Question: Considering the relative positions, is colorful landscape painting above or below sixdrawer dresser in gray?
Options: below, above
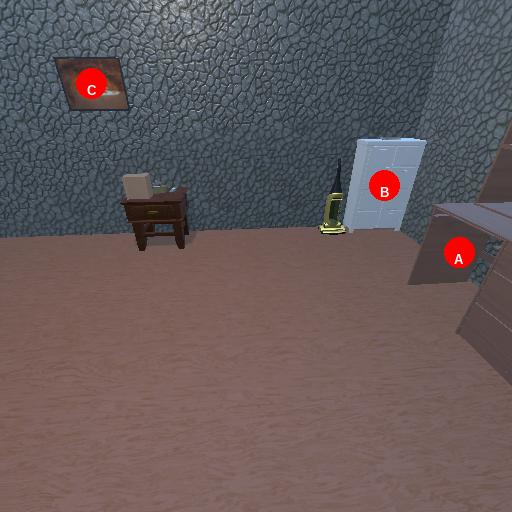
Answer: below